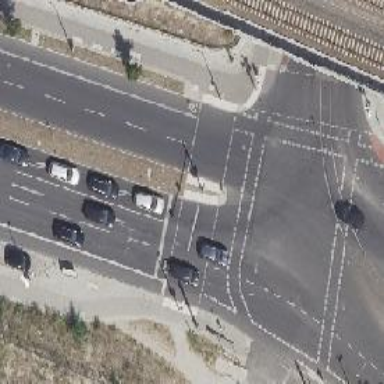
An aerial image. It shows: Road crossing with traffic signals.